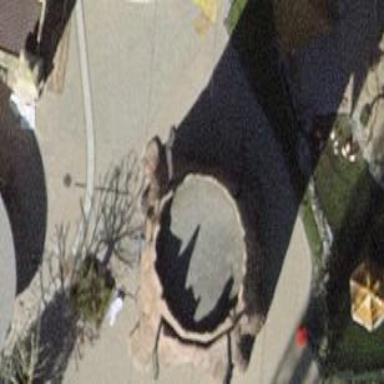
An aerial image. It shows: Amusement ride.